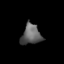
Tissue: lung
Cell type: Epithelial cells
Senescence score: 0.2387
Nuclear area (px): 393
Mean DAPI intensity: 96.14